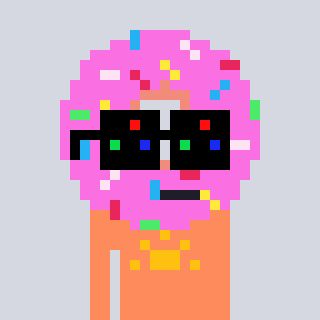
a pixel art character with square black sunglasses, a doughnut-shaped head and a peachy-colored body on a cool background